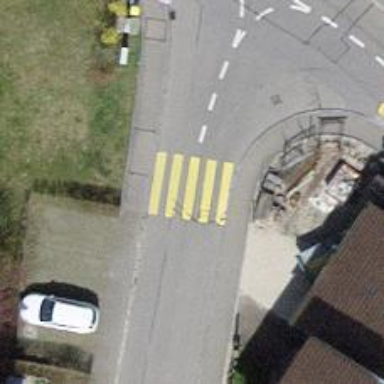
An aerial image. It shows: Uncontrolled zebra crossing.